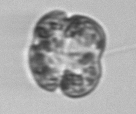
Label: Karenia